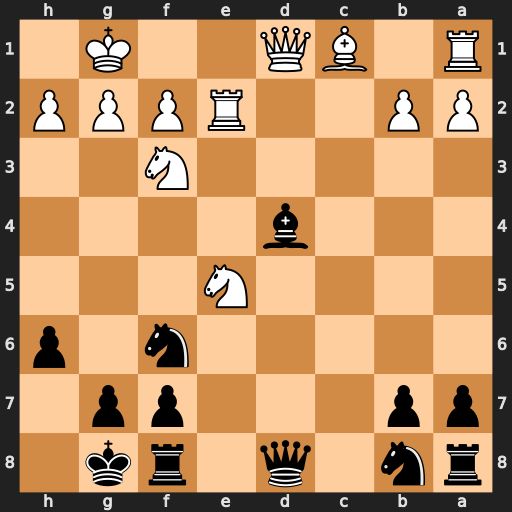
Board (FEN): rn1q1rk1/pp3pp1/5n1p/4N3/3b4/5N2/PP2RPPP/R1BQ2K1
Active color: b
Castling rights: -
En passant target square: -
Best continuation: Bxf2+ Kxf2 Qxd1